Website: home-depot
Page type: delivery-shipping
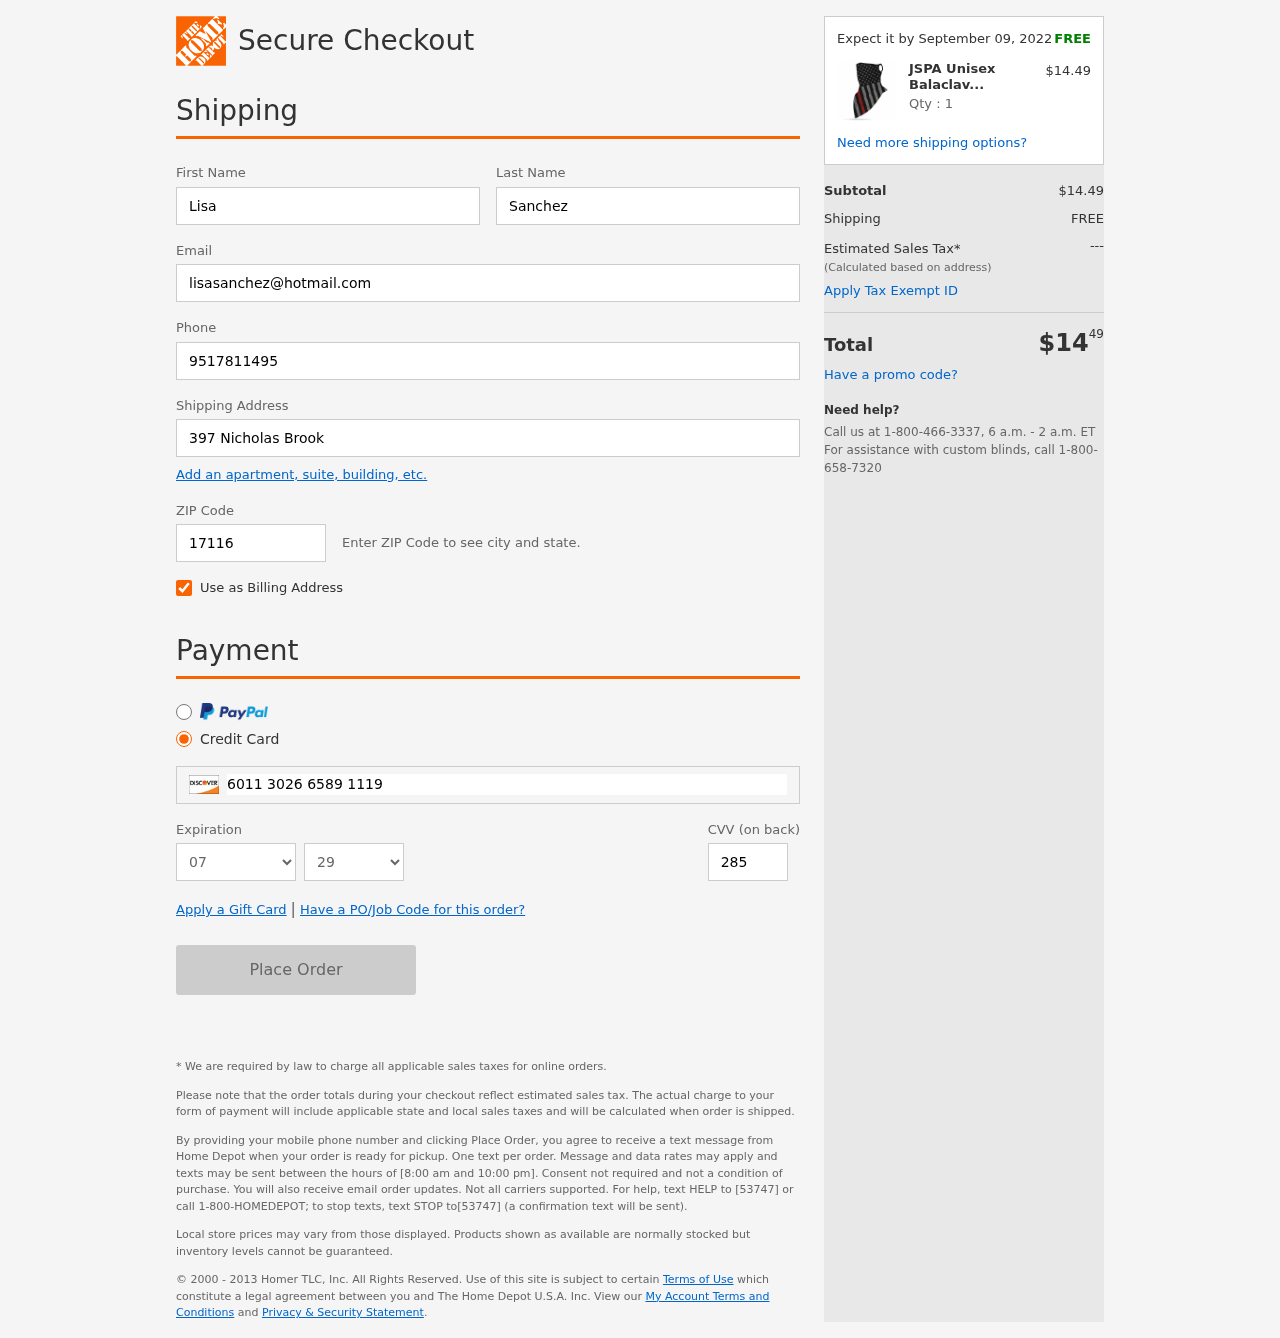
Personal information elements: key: PII_CARD_CVV
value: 285
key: PII_CARD_EXPIRY_MONTH
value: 07
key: PII_CARD_EXPIRY_YEAR
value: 29
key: PII_CARD_NUMBER
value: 6011 3026 6589 1119
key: PII_EMAIL
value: lisasanchez@hotmail.com
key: PII_FIRSTNAME
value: Lisa
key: PII_LASTNAME
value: Sanchez
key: PII_PHONE
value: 9517811495
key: PII_POSTCODE
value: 17116
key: PII_STREET
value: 397 Nicholas Brook
Product elements: key: PRODUCT1_NAME
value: JSPA Unisex Balaclava Ear Hanger Mask Sun Protection Face Mask Balaclava for Men Women Washable Face
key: PRODUCT1_PRICE
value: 14.49
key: PRODUCT1_QUANTITY
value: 1
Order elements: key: ORDER_DELIVERY_DATE
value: Expect it by September 09, 2022
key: ORDER_SUBTOTAL
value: $14.49
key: ORDER_SHIPPING_COST
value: FREE
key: ORDER_TOTAL
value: $1449